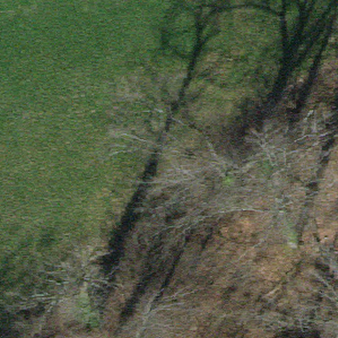
Label: other